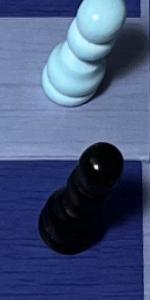
Label: Pawn_Black